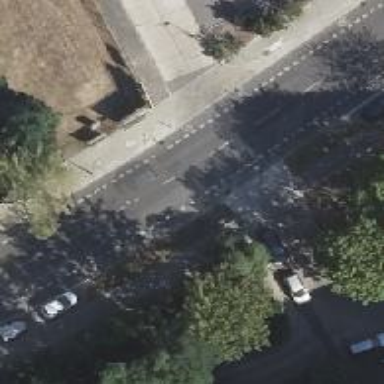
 and sidewalks on both sides. There is cycle lane on both sides of the road."